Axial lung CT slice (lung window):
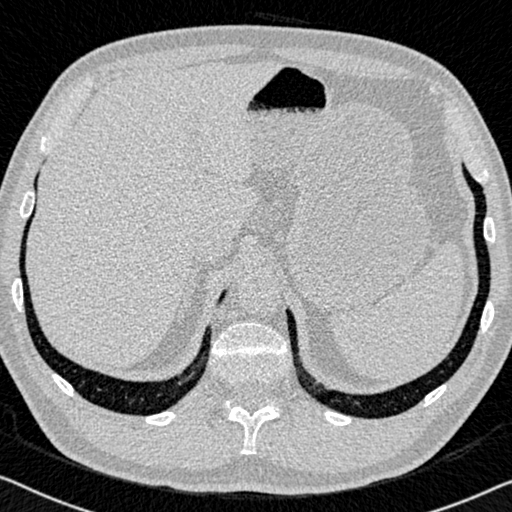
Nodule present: no